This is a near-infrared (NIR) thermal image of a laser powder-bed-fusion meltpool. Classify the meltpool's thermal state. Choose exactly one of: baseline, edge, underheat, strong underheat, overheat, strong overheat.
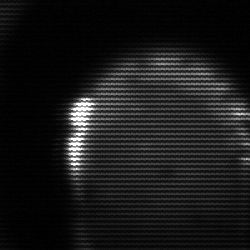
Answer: baseline